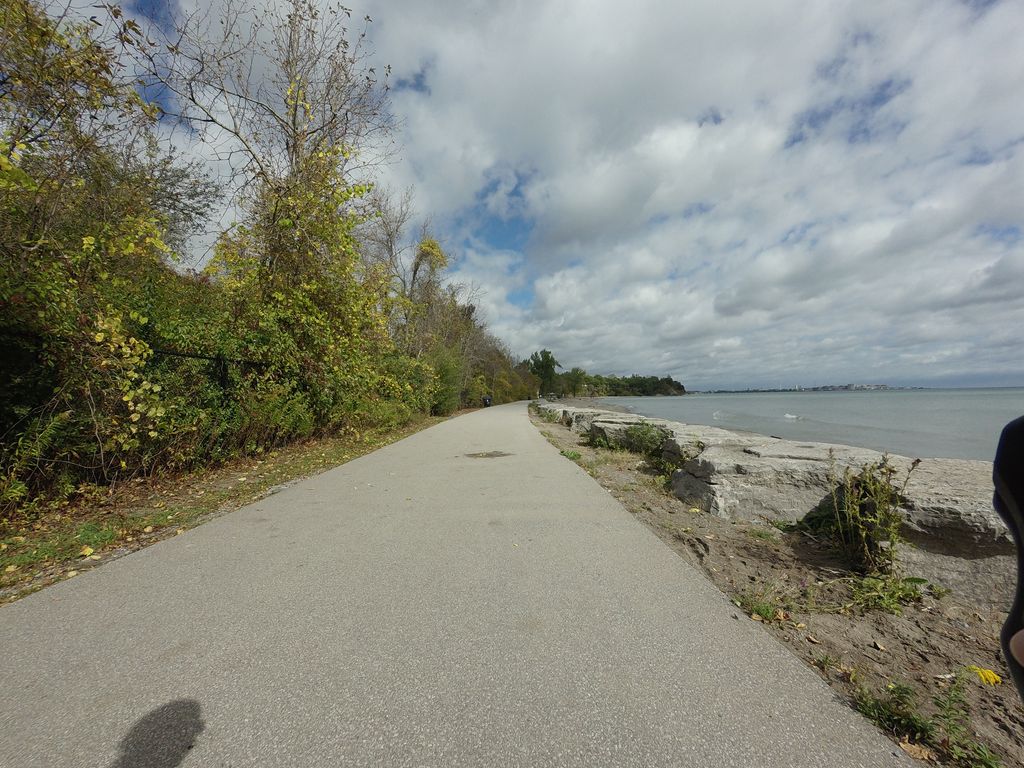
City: toronto